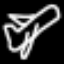
Label: airplane